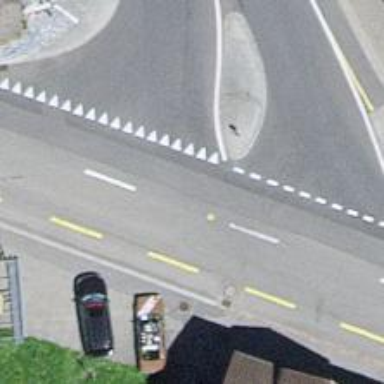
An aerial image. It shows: Primary road with asphalt surface.